Interaction volume radius: 10 \u00c5
Interaction volume height: 15 \u00c5
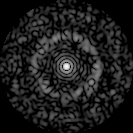
Disorder parameter: 0.8461